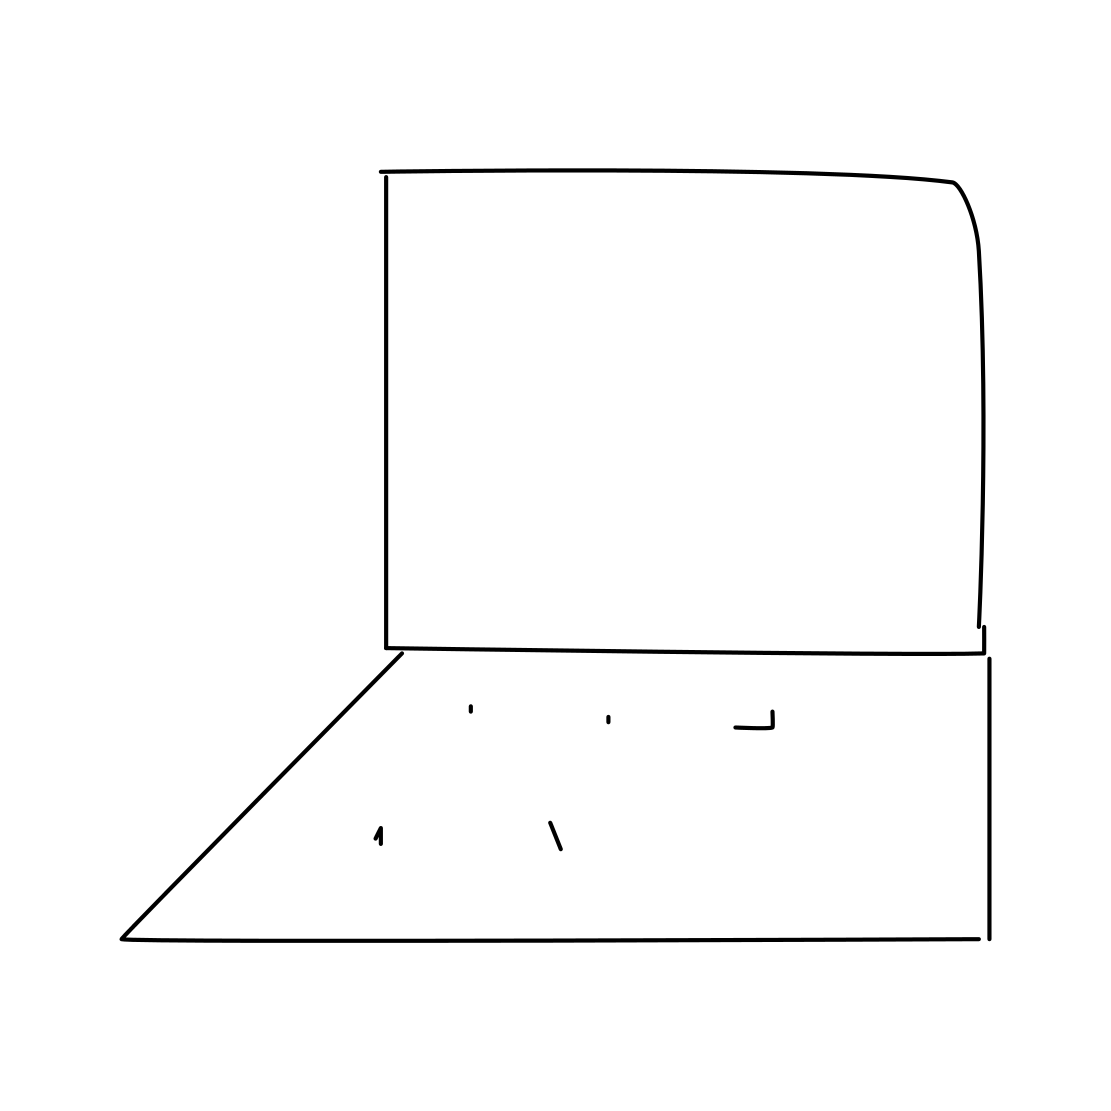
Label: laptop